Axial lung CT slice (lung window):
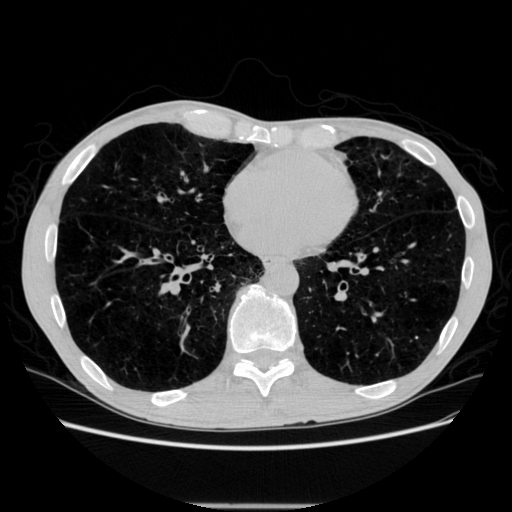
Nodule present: no